The image is an STFT spectrogram (time versus frequency) of a rolling-element bearing's vibration signal. Diagnose the bearing from this image, choosing from: normal, inner_race, outer_race, ball.
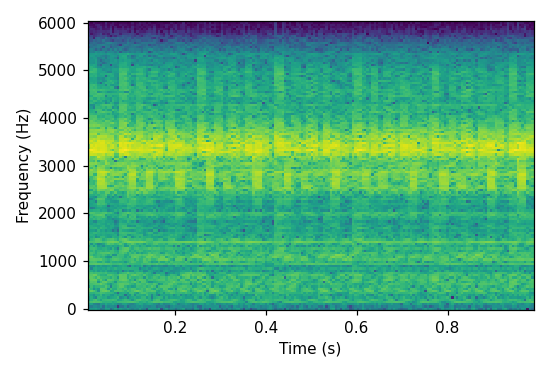
Answer: outer_race